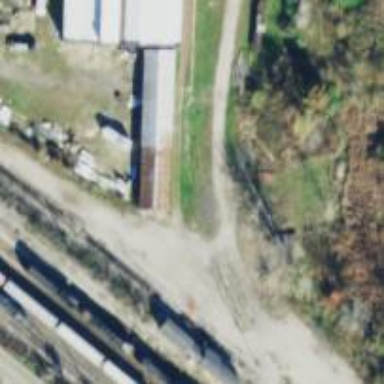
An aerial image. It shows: Disused railway spur.